Question: I have added a small function in list_display to display many to many fields and I am trying to display the m2m objects seperated by newline.
but the newline seperator wasn't working
My django admin:
'''
class ArticleAdmin(admin.ModelAdmin):
list_filter = ["category",]
list_display = ('category','article_type', 'get_domains')
filter_horizontal = ("domain",)
def get_domains(self, obj):
x ="
".join([str(s.name) for s in obj.domain.all()])
print x # printing fine
return x
get_domains.short_description = 'Domains'
'''
The print statement does well:
'''
0 errors found
Django version 1.4.5, using settings 'settings'
Development server is running at http://127.0.0.1:8000/
Quit the server with CONTROL-C.
mykitchenremodelinglosangeles.com:8000
kitchenremodelerchicagoil.com:8000
localhost:8000
'''
I have attached the admin screen output:

could you suggest this?
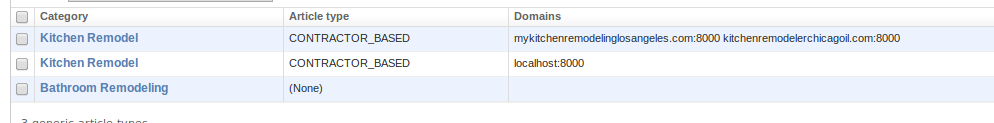
Answer: New lines are ignored by browsers in HTML. If you want to show them in different lines I think you should 'join' them with '<br>' instead of '
' and use 'allow_tags'.
'''
class ArticleAdmin(admin.ModelAdmin):
list_filter = ["category",]
list_display = ('category','article_type', 'get_domains')
filter_horizontal = ("domain",)
def get_domains(self, obj):
x ="<br>".join([str(s.name) for s in obj.domain.all()])
print x # printing fine
return x
get_domains.allow_tags = True
'''
Hope this helps!